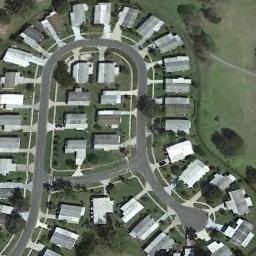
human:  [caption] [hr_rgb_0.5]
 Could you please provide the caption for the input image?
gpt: There are many buildings in the mobile home park .

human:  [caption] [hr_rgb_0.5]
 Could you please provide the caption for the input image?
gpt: The mobile home park has some neatly arranged mobile homes and some roads go through the mobile home park .

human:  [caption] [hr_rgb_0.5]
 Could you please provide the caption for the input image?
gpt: The mobile home park is on the grass next to the road .

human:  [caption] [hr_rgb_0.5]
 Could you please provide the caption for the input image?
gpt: Here are four rows of white mobile homes .

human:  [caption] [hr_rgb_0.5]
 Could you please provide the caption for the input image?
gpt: There are many gray and white buildings in the mobile home park .